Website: lowes
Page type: payment
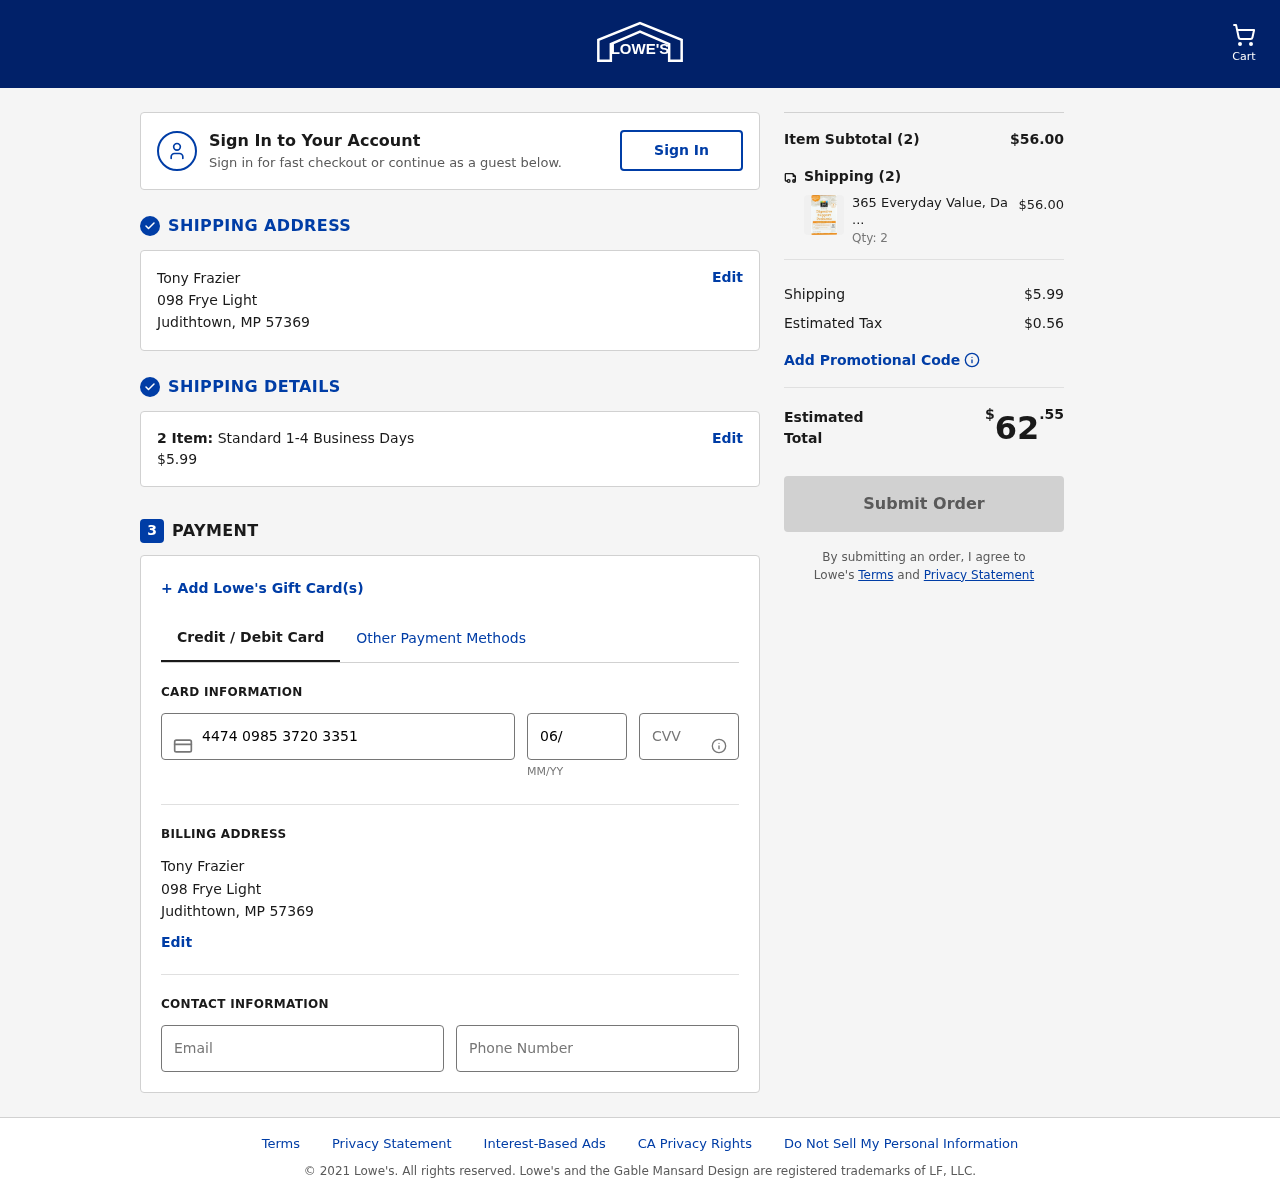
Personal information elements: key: PII_CARD_CVV
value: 051
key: PII_CARD_EXPIRY
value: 06/27
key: PII_CARD_NUMBER
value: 4474 0985 3720 3351
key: PII_CITY
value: Judithtown
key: PII_EMAIL
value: tonyfrazier@hotmail.com
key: PII_FULLNAME
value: Tony Frazier
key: PII_PHONE
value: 5796206754
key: PII_POSTCODE
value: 57369
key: PII_STATE_ABBR
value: MP
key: PII_STREET
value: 098 Frye Light
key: PII_FULLNAME2
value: Tony Frazier
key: PII_STREET2
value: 098 Frye Light
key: PII_CITY2
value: Judithtown
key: PII_STATE_ABBR2
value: MP
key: PII_POSTCODE2
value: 57369
Product elements: key: PRODUCT1_NAME
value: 365 Everyday Value, Daily Digestive Support Probiotic 5 Billion CFU, 30 ct
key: PRODUCT1_PRICE
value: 28
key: PRODUCT1_QUANTITY
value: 2
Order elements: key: ORDER_NUM_ITEMS
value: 2
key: ORDER_SHIPPING_COST
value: $5.99
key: ORDER_NUM_ITEMS2
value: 2
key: ORDER_SUBTOTAL
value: $56.00
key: ORDER_NUM_ITEMS3
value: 2
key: ORDER_SHIPPING_COST2
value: $5.99
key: ORDER_TAX
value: $0.56
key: ORDER_TOTAL
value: $62.55